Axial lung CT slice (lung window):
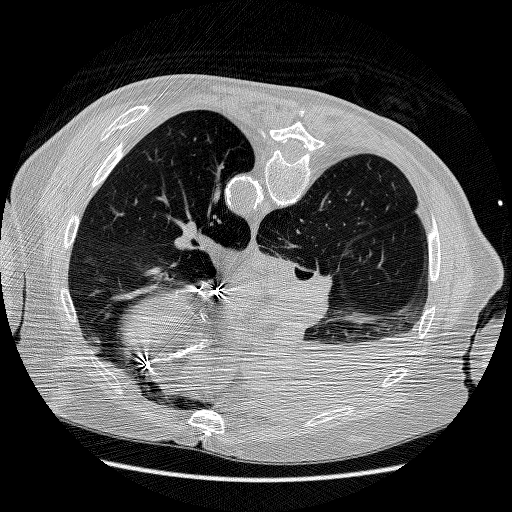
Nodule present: no